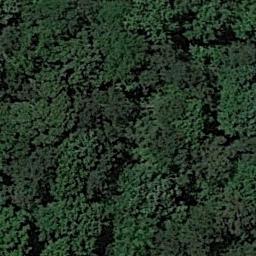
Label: forest